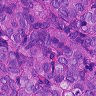
Metastatic tissue present: yes